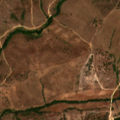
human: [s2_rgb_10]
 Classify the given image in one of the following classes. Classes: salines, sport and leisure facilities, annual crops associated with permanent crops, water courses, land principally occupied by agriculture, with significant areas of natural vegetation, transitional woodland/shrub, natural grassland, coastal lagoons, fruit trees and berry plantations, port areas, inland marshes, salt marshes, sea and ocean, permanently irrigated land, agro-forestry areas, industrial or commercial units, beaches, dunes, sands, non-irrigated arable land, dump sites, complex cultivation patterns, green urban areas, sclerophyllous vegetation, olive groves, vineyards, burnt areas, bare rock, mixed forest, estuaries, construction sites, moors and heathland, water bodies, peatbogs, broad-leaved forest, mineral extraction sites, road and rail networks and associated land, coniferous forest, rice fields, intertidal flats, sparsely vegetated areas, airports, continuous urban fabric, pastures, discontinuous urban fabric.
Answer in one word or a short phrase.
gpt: non-irrigated arable land, agro-forestry areas, broad-leaved forest, transitional woodland/shrub